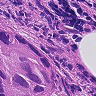
Metastatic tissue present: yes